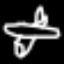
Label: airplane